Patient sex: M
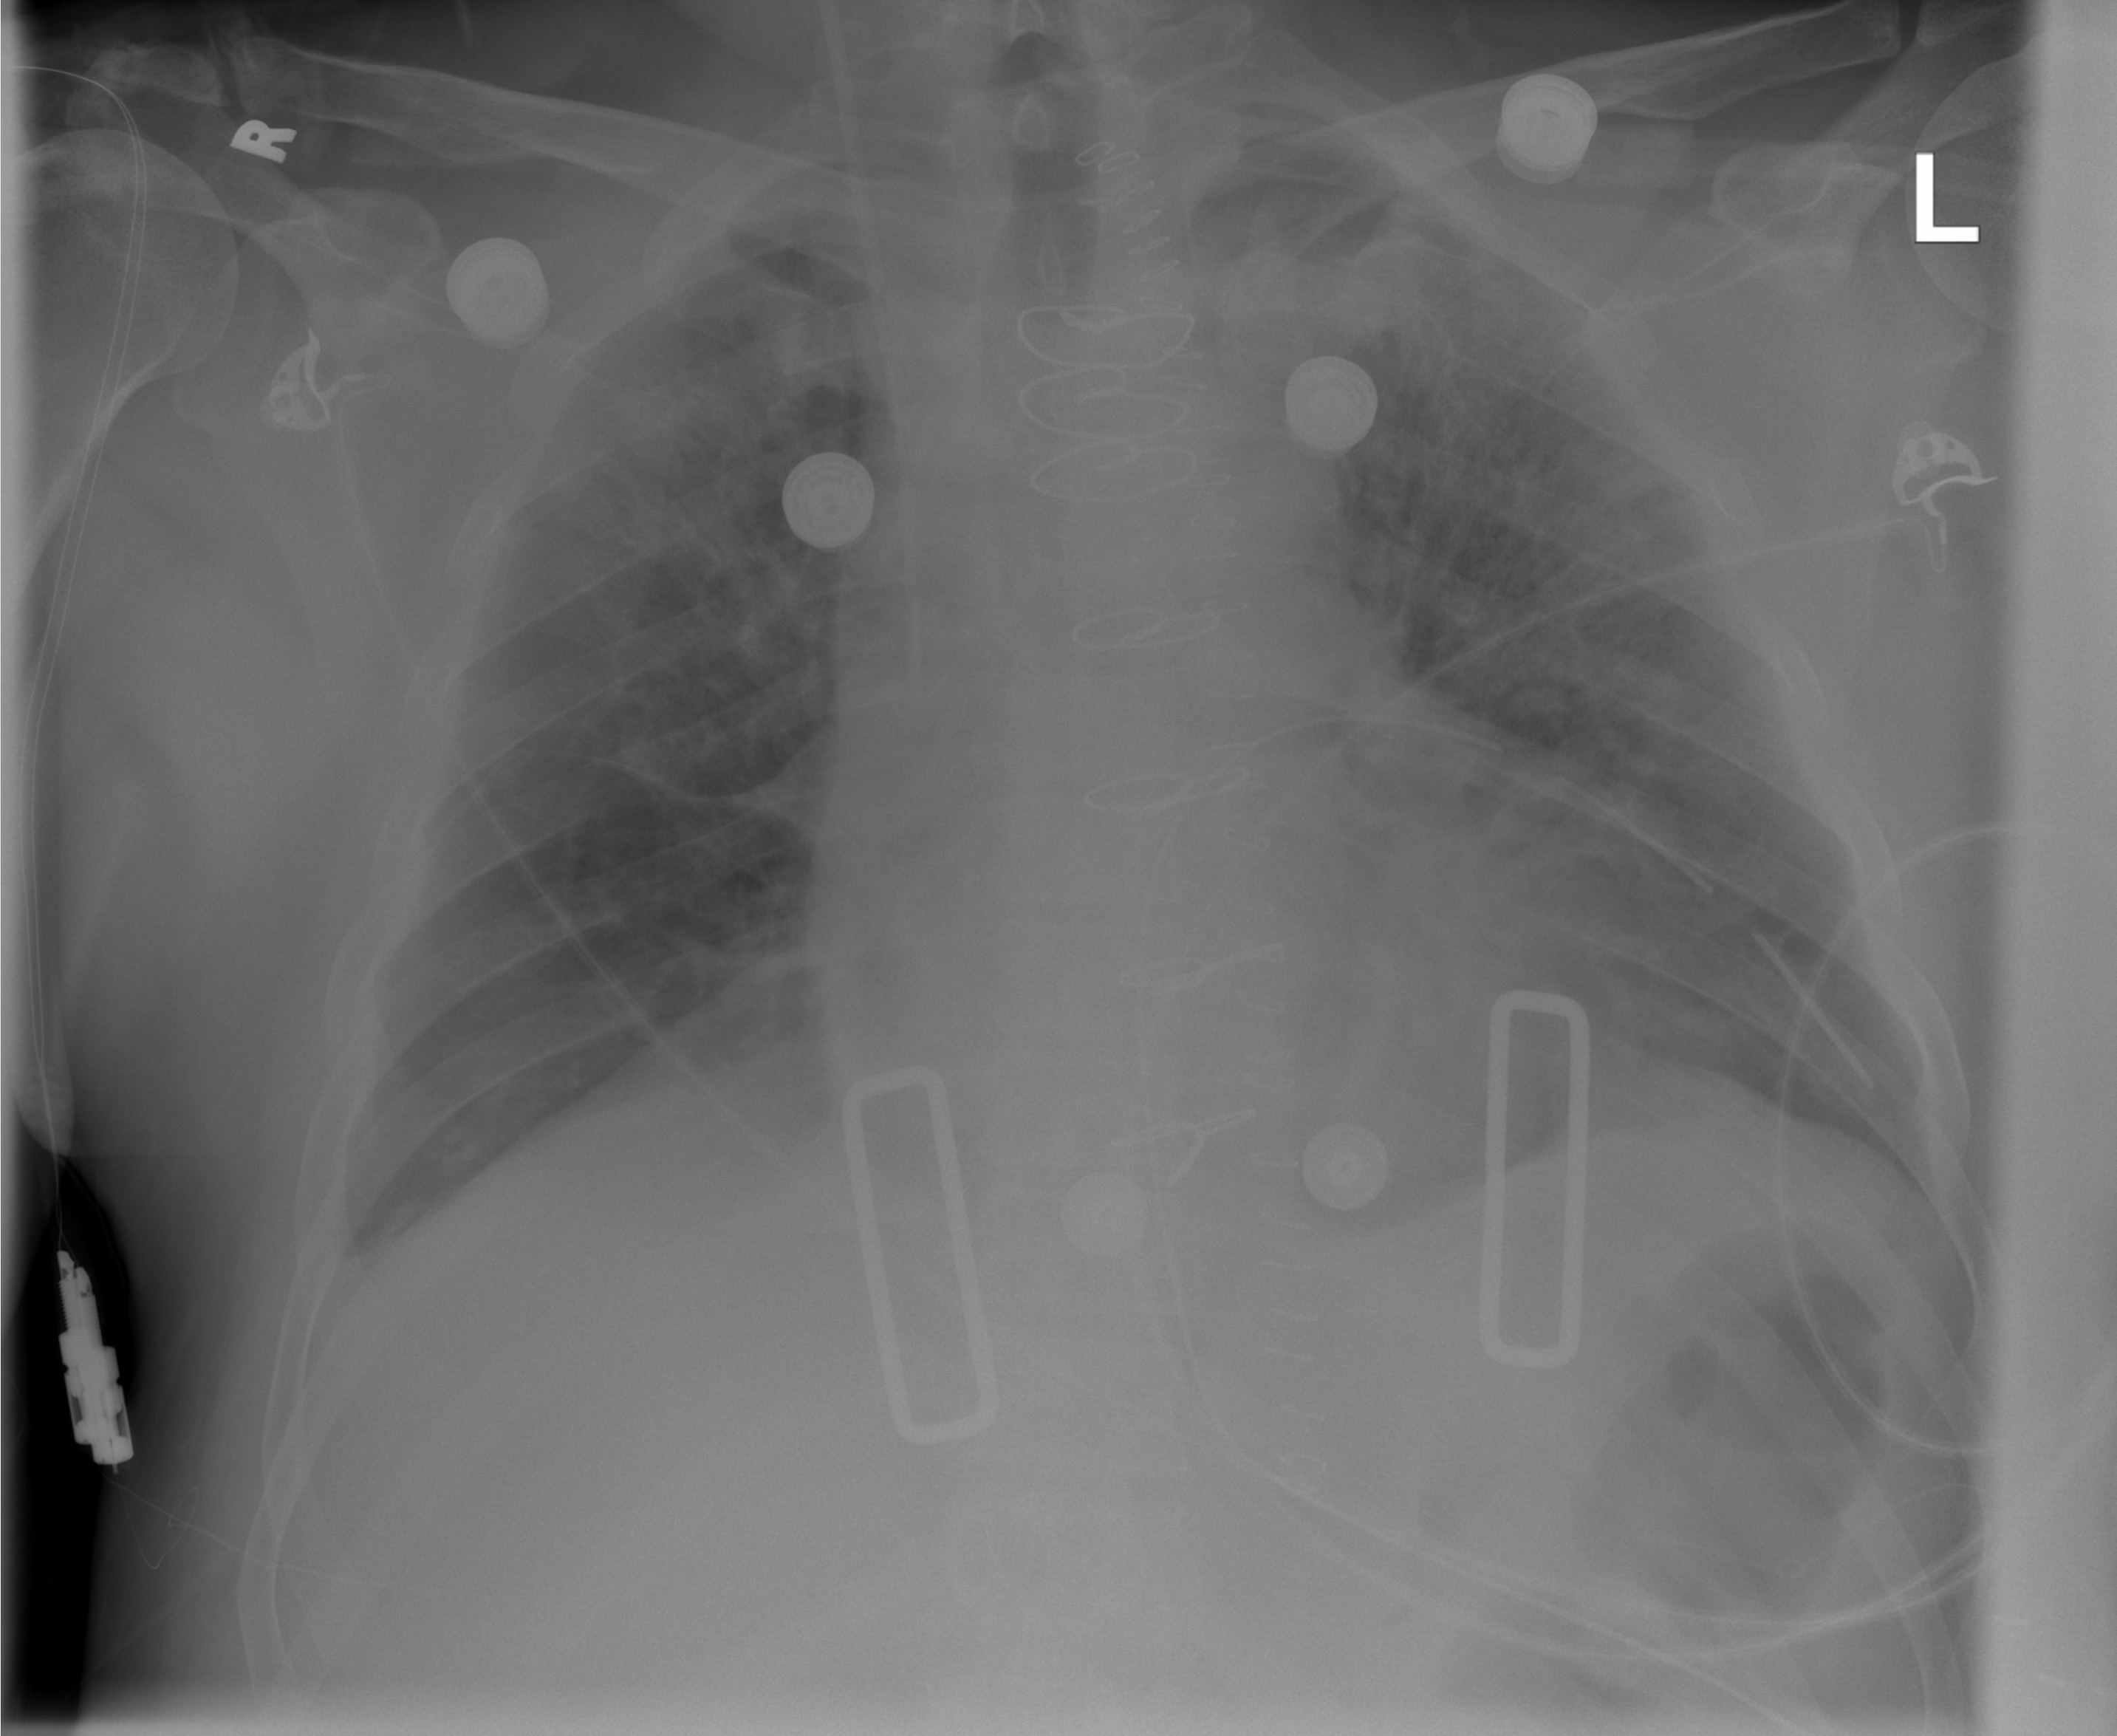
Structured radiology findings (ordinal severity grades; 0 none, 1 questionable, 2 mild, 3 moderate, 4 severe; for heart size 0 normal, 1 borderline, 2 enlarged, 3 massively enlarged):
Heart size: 2
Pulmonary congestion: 2
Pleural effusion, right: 2
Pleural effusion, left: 0
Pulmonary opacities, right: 2
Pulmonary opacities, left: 2
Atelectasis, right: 2
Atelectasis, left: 2